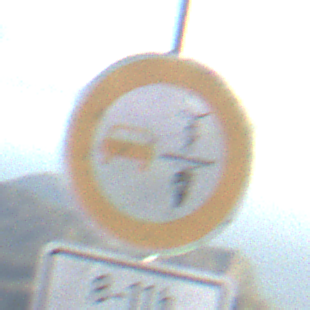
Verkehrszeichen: VerbotUeberholenEinspurigeFahrzeuge
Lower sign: ZeitangabenOhneBeschraenkungAufWochentage2
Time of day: SunriseSunset
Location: Outdoor (Nature)
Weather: PartlyCloudy
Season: NotSpecified
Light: Natural